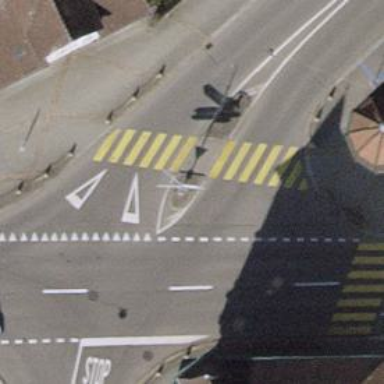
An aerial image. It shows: Marked road crossing with pedestrian island.